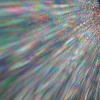
Label: sunburn